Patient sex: M
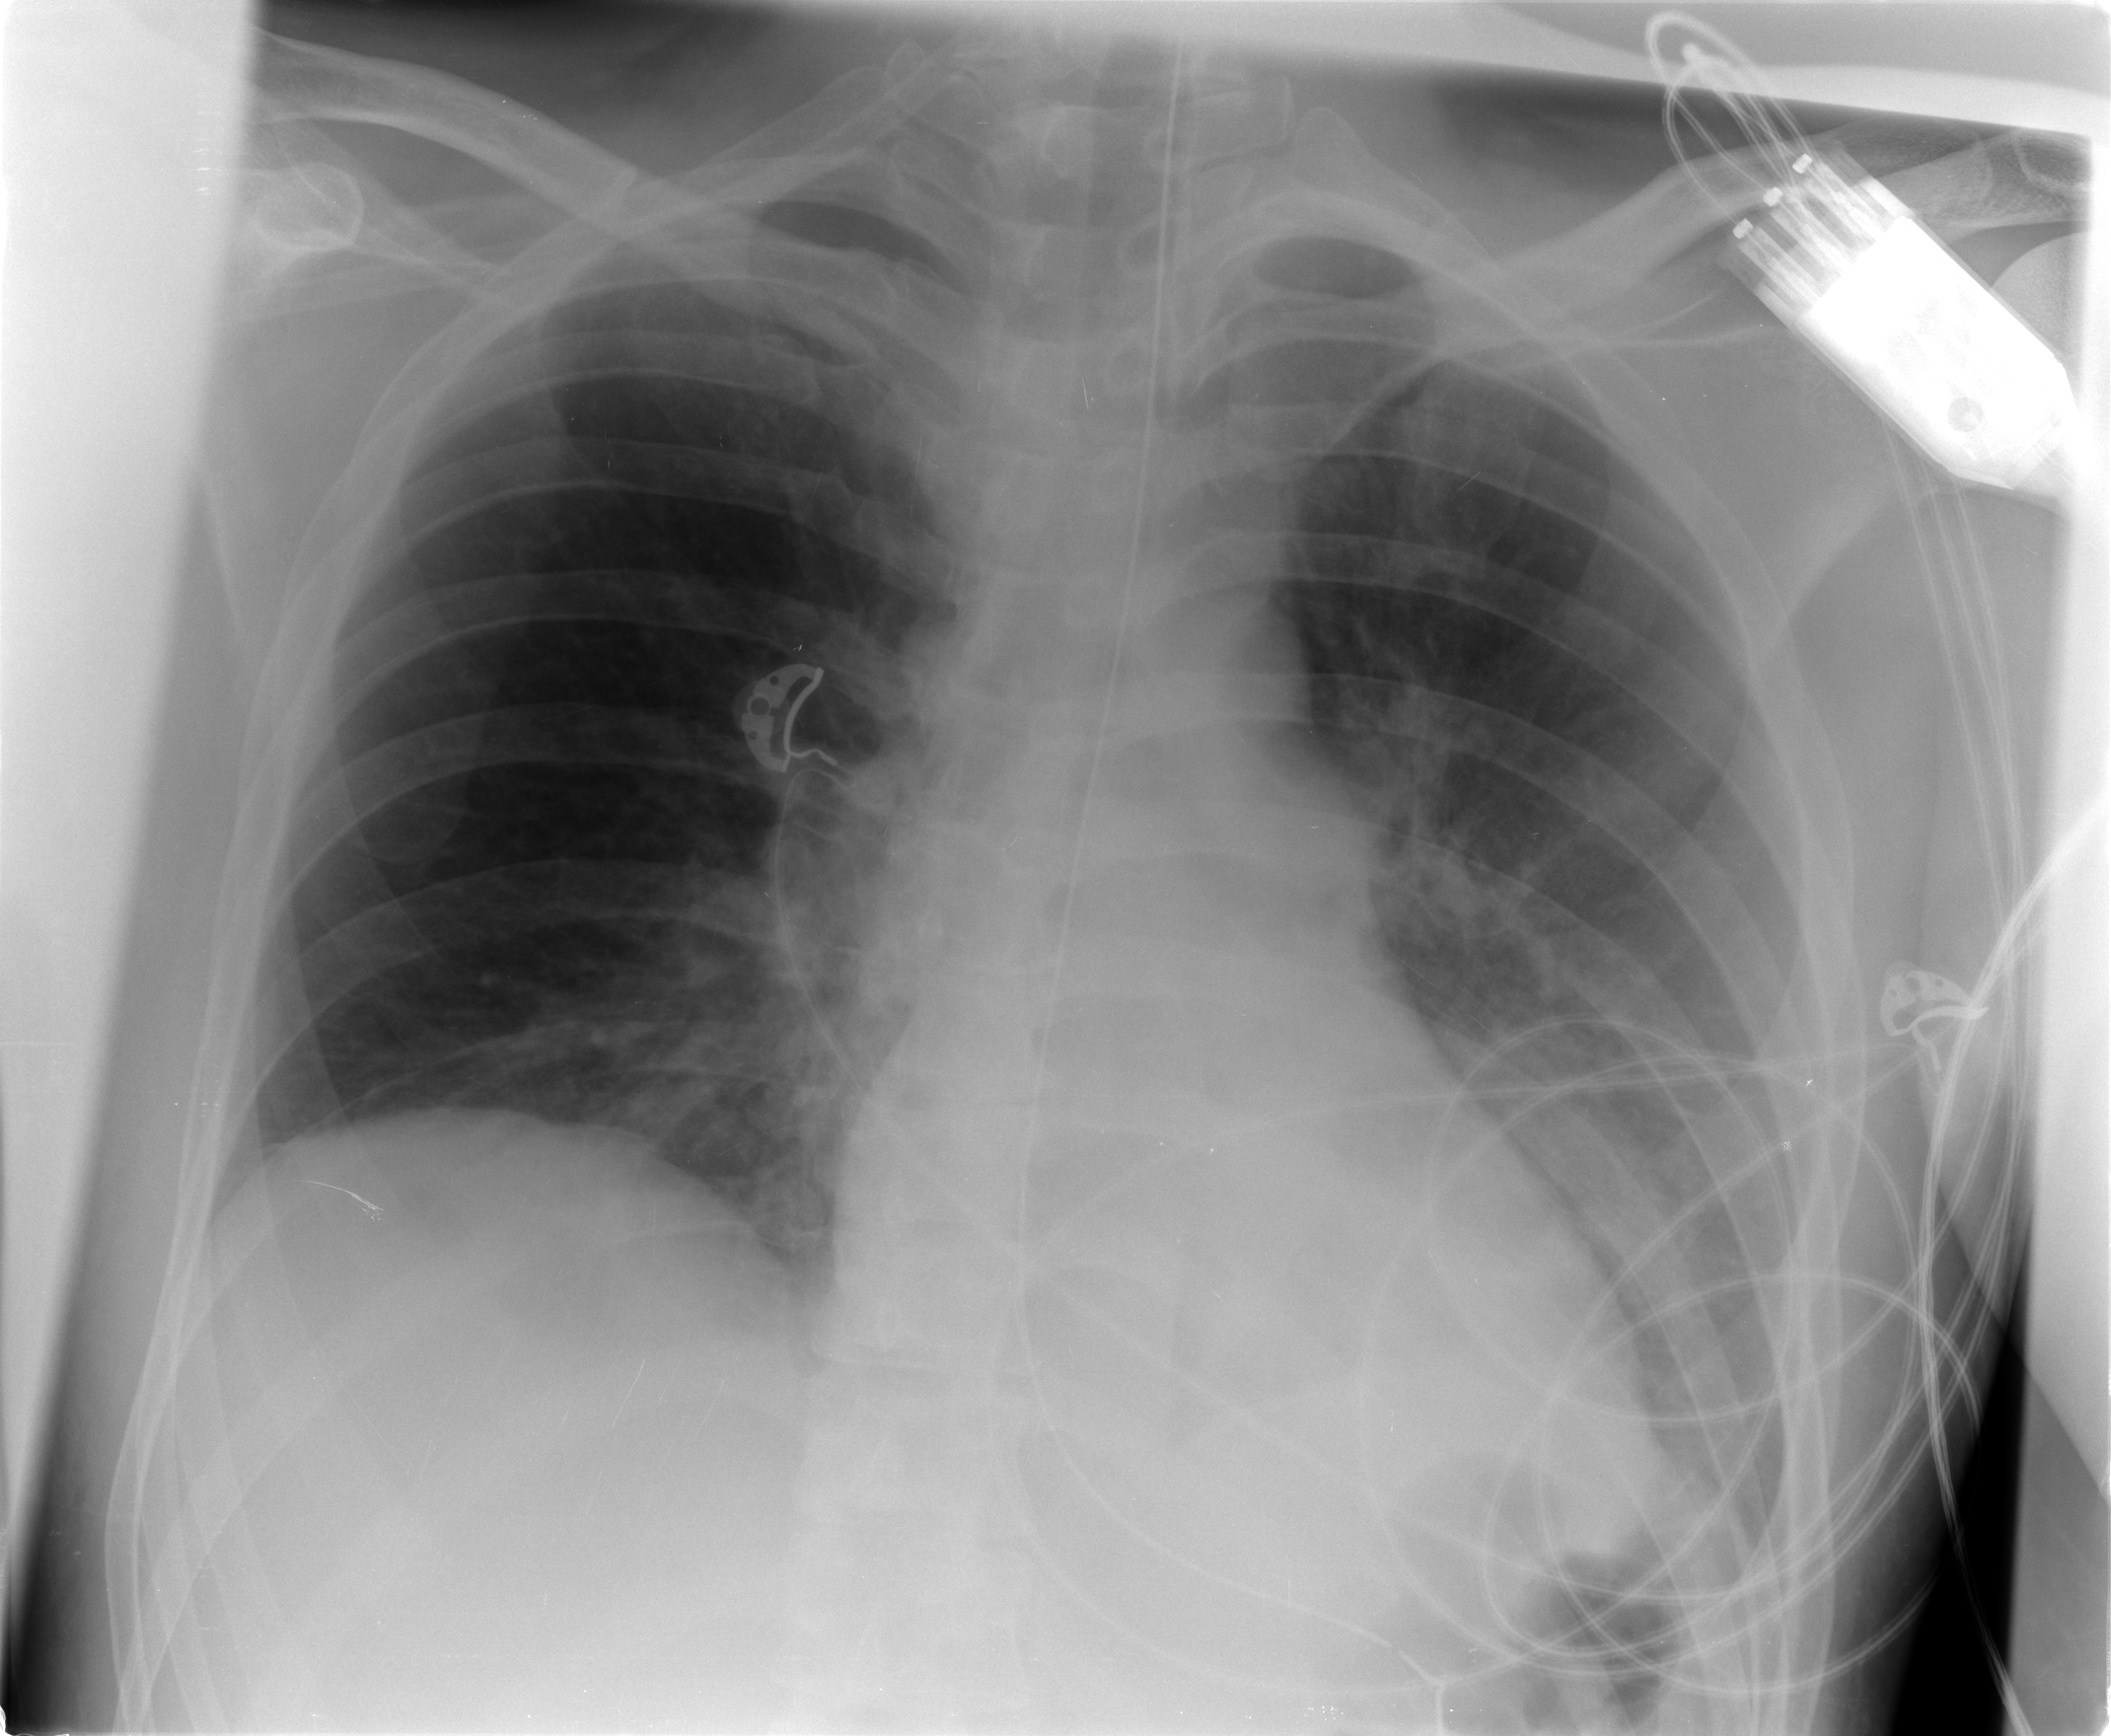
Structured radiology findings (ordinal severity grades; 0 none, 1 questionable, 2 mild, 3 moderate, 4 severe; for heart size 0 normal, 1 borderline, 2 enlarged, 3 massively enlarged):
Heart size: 0
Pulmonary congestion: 1
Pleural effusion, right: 0
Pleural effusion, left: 0
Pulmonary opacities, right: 2
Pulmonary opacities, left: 0
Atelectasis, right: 2
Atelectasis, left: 0